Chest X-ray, AP view. Patient: 82 years old, sex M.
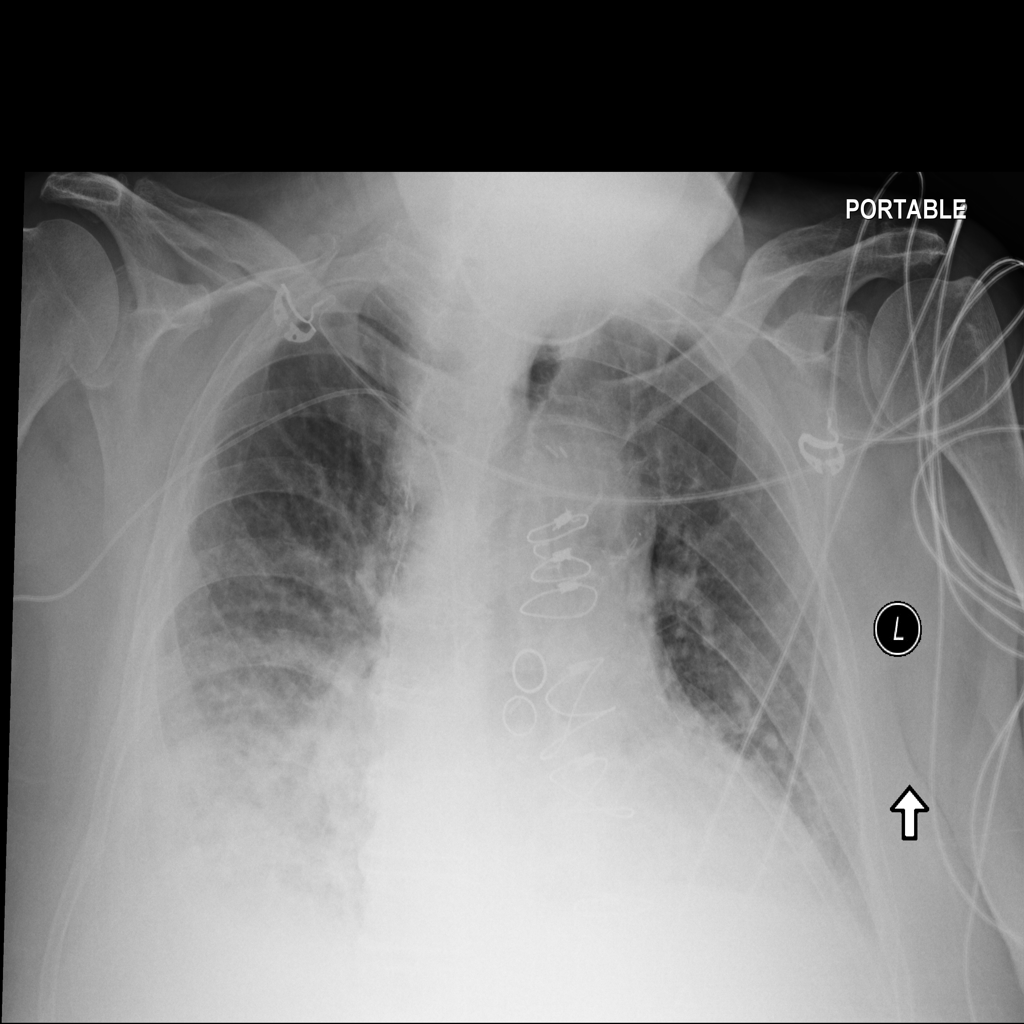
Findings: Atelectasis, Effusion, Infiltration